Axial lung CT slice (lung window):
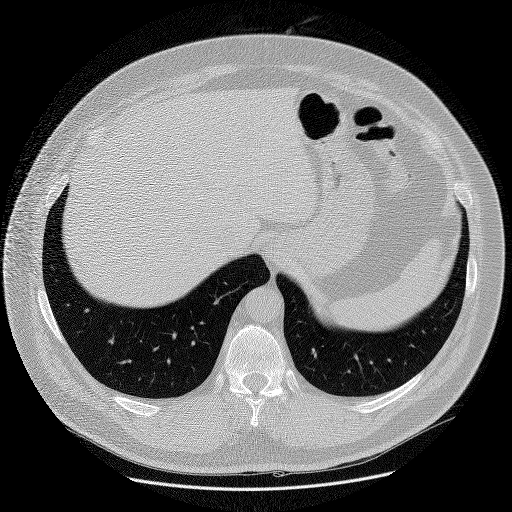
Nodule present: no